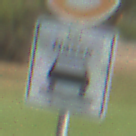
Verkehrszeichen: BeiNaesse
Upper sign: Geschwindigkeit120
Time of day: MorningAfternoon
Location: Outdoor (Nature)
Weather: PartlyCloudy
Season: NotSpecified
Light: Natural